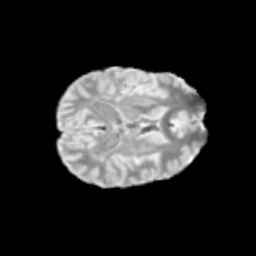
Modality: T2w
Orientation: axial
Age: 13
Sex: female
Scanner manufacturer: siemens
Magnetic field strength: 3 T
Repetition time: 3.8 s
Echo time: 0.07 s